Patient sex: F
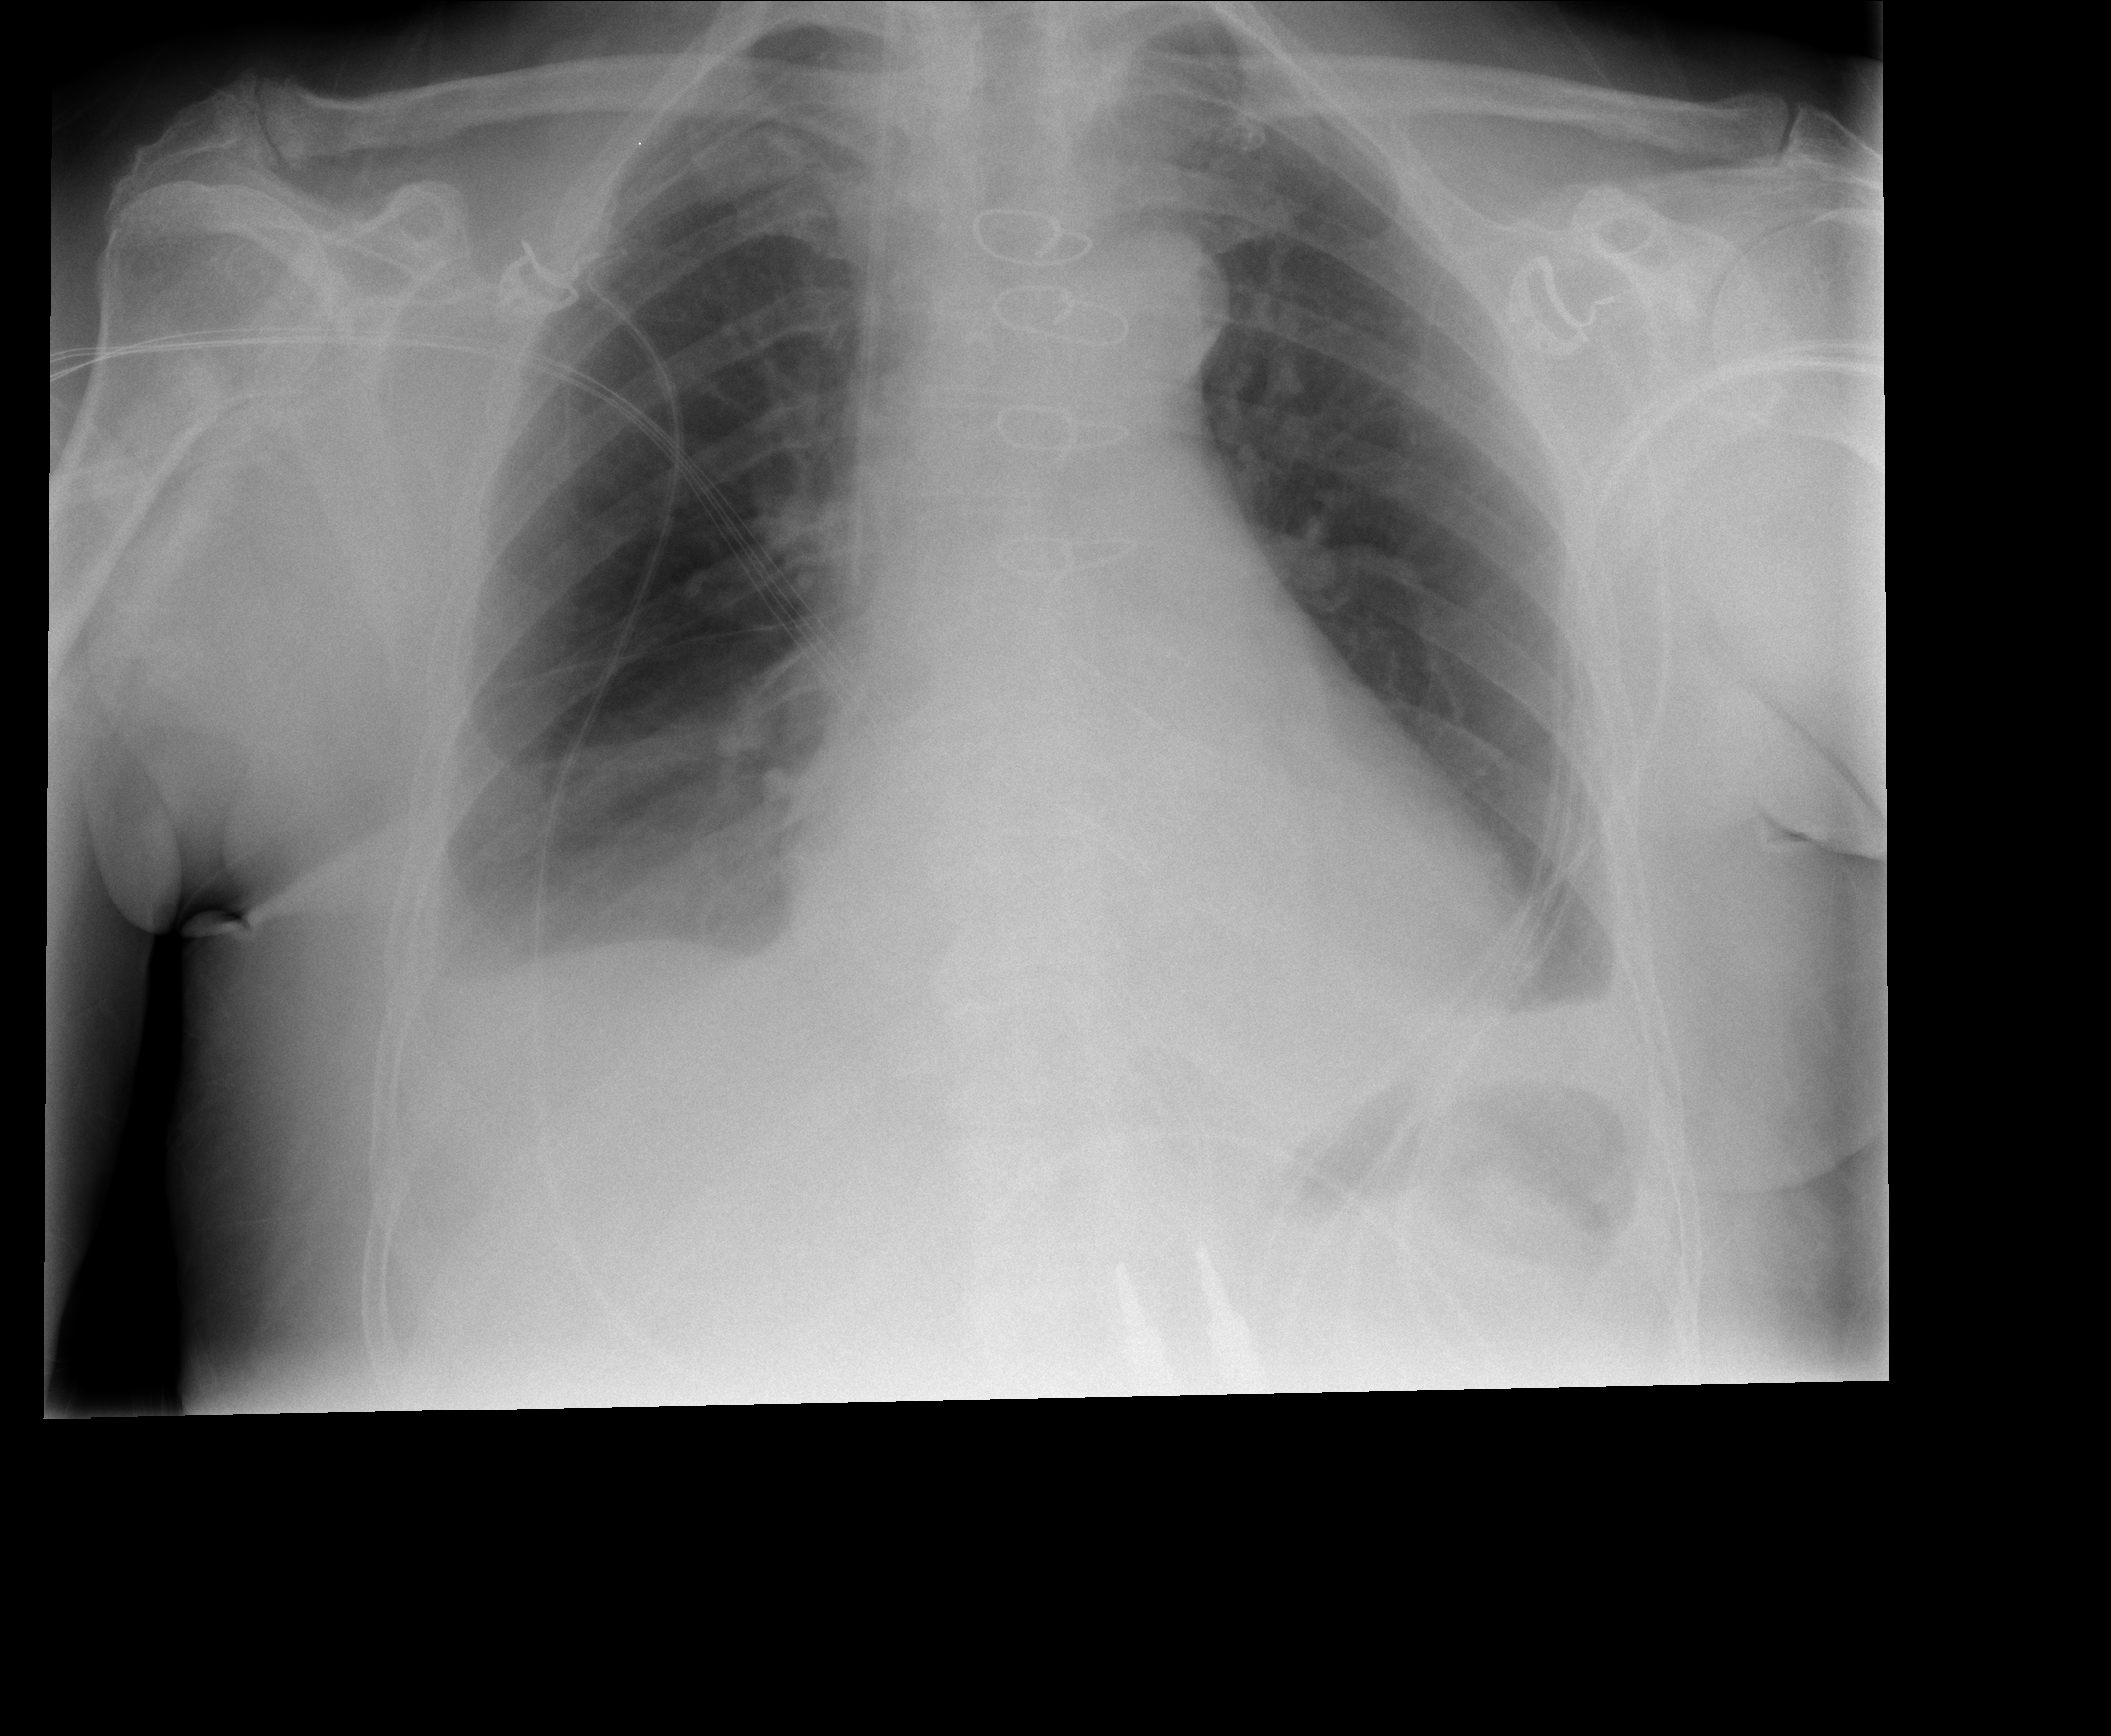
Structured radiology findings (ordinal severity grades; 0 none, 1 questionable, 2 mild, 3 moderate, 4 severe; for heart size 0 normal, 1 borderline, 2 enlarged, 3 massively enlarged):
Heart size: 1
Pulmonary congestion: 0
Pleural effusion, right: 2
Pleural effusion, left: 2
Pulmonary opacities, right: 0
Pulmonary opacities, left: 0
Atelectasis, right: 2
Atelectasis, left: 2